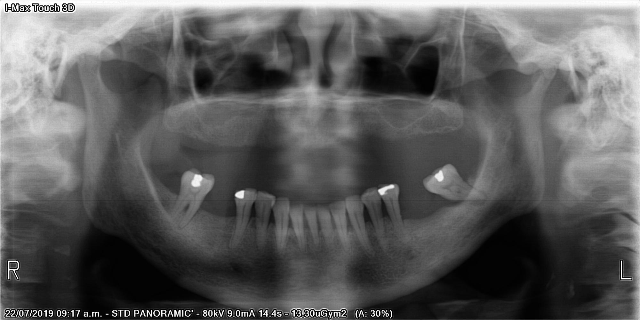
adult